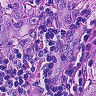
Metastatic tissue present: yes